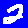
Digit: 2